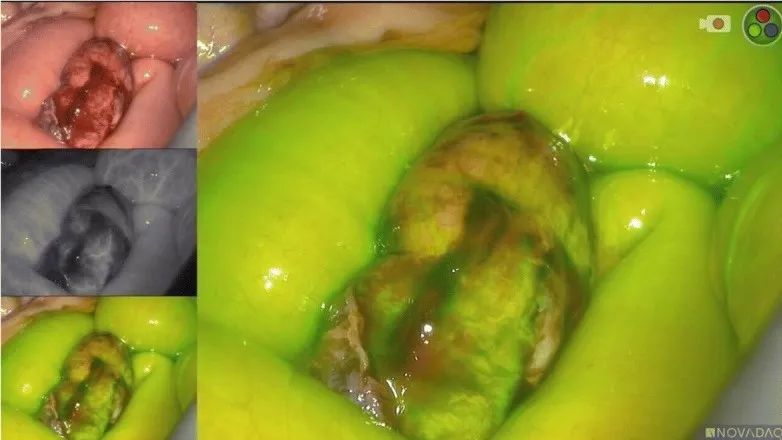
Intraoperative real-time ICG fluorescence angiography following bowel reduction. The left upper image demonstrates the laparoscopic mode; the middle image indicates the angiographic mode while the lower image indicates the fluorescence mode (corresponding to the enlarged image). Note the longitudinal discolouration in the middle of the anti-mesenteric bowel surface with lack of perfusion.
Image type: ophthalmic_imaging (ophthalmic_angiography)